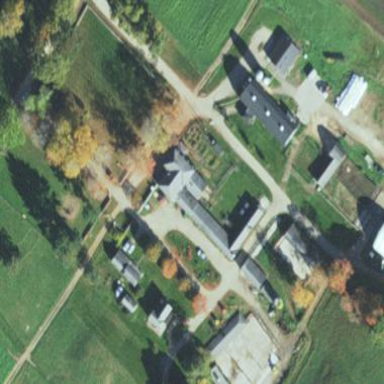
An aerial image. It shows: Farmyard area.